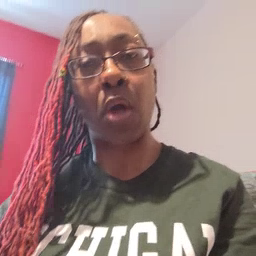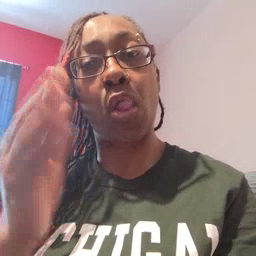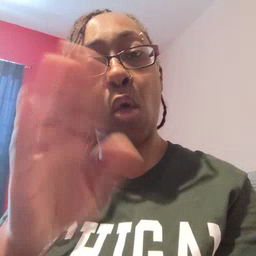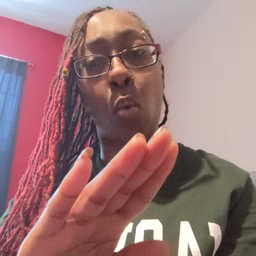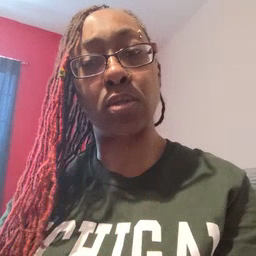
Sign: close